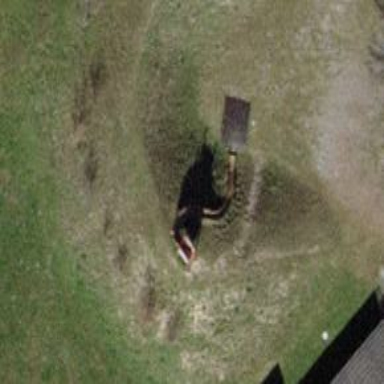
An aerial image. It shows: Playground with slide.